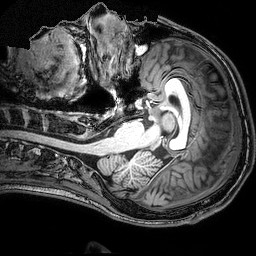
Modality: T1w
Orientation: coronal
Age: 21
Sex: male
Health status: ill
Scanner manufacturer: philips
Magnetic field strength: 3 T
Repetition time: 8.112 s
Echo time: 3.716 s